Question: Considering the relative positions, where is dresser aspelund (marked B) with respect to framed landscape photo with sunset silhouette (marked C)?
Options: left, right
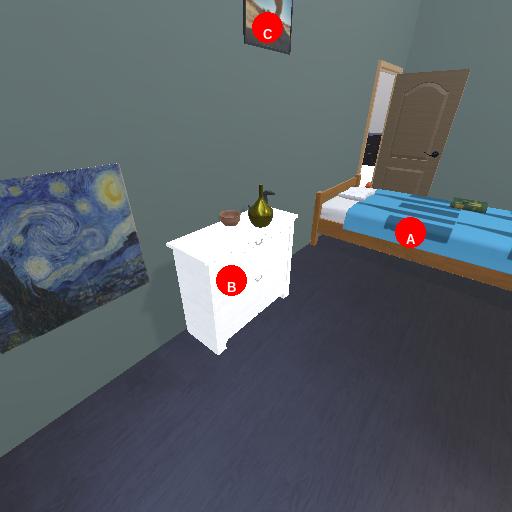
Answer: left